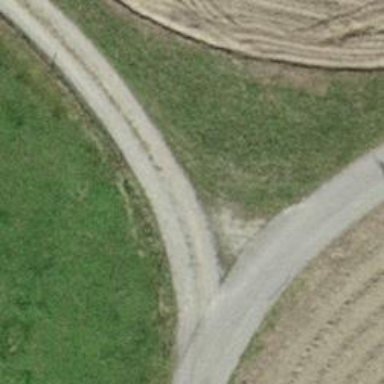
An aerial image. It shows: Track with pebblestone surface. The track type is grade2.